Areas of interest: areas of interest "Business Office Building"
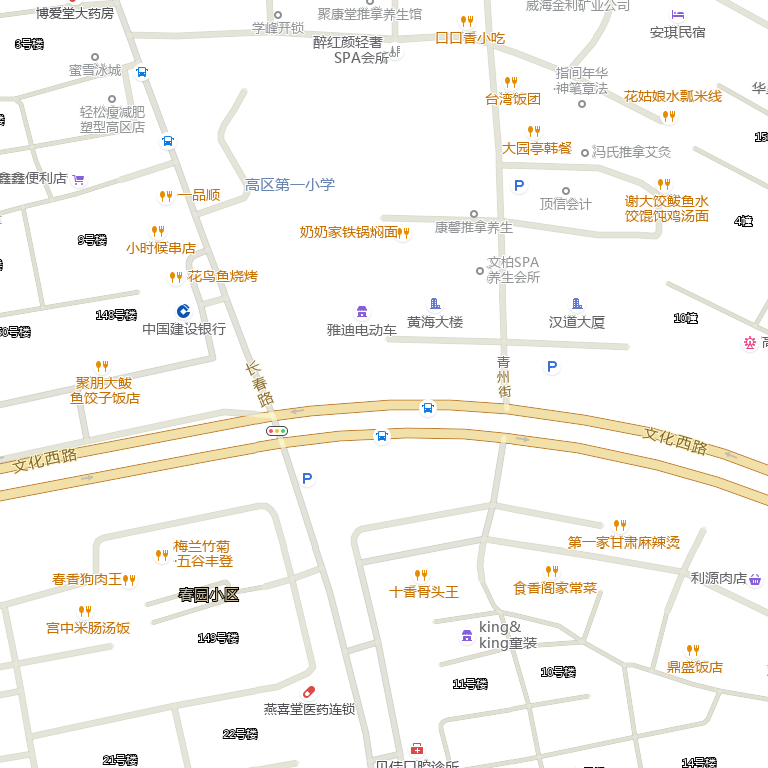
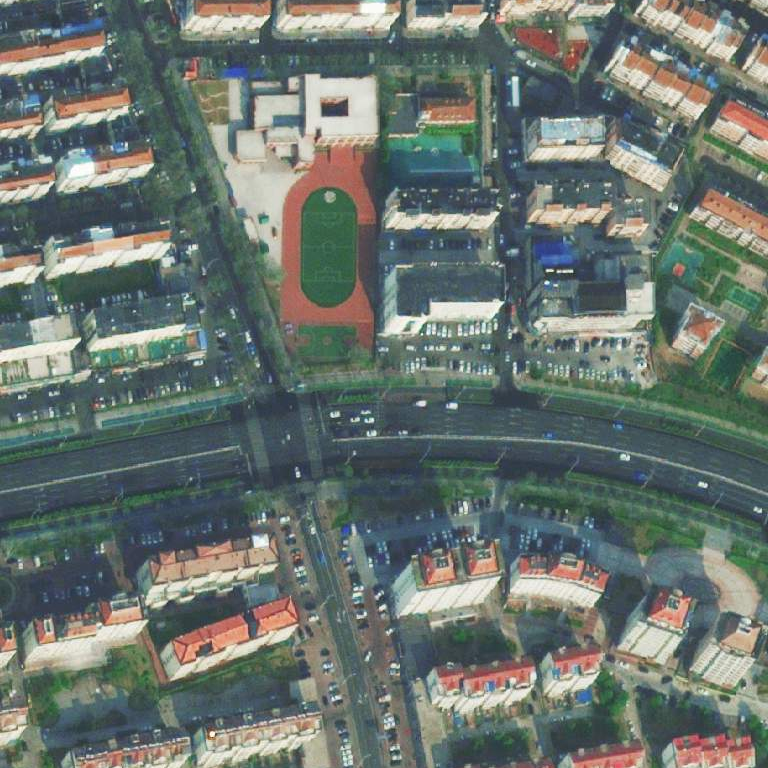